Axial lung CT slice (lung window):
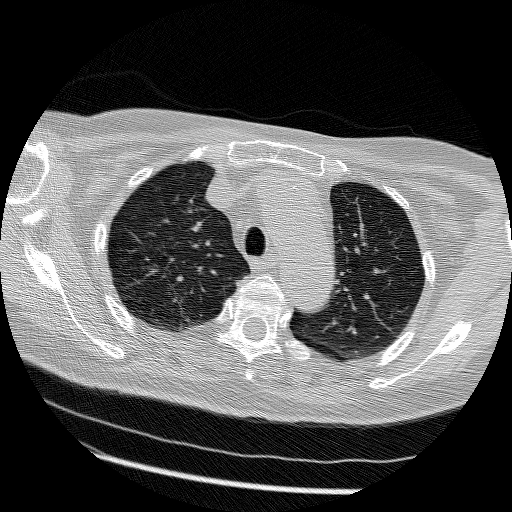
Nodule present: no